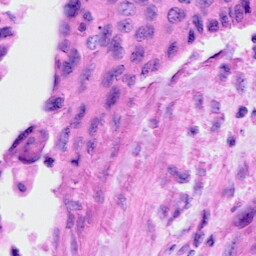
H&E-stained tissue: Cervix